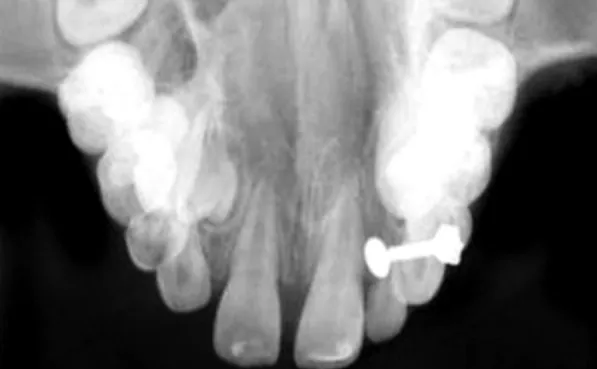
Occlusal radiograph showing bilateral congenital absence of lateral incisors.
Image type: radiology (x_ray)